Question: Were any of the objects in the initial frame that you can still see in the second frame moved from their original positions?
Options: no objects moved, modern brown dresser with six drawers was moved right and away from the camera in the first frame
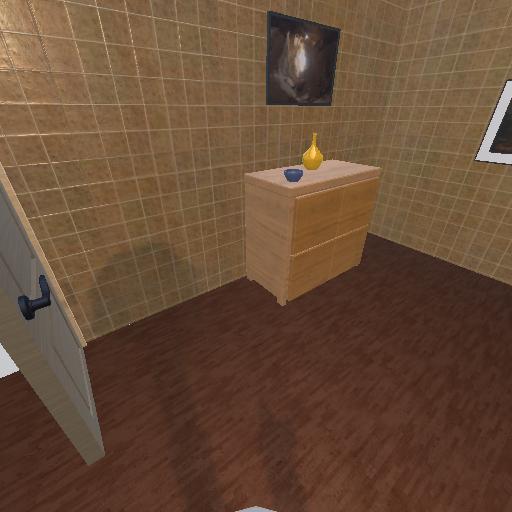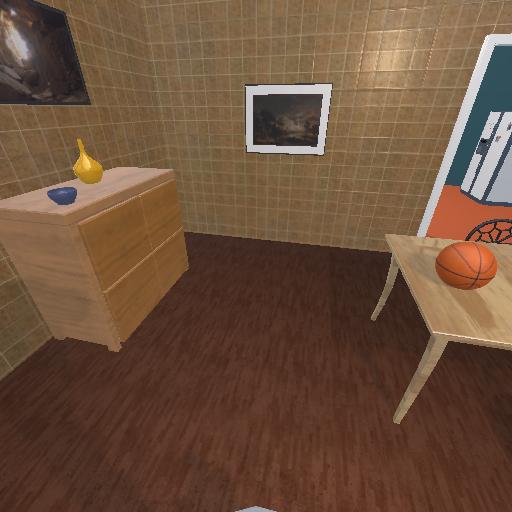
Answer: no objects moved